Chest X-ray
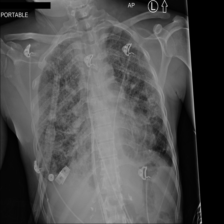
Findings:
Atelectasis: negative
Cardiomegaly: negative
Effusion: negative
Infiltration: negative
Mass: negative
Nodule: negative
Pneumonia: negative
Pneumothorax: negative
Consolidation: negative
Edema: negative
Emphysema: negative
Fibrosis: negative
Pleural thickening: negative
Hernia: negative